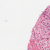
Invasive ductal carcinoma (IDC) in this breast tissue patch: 1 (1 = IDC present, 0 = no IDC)